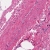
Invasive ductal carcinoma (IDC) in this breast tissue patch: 0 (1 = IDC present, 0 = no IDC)